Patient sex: F
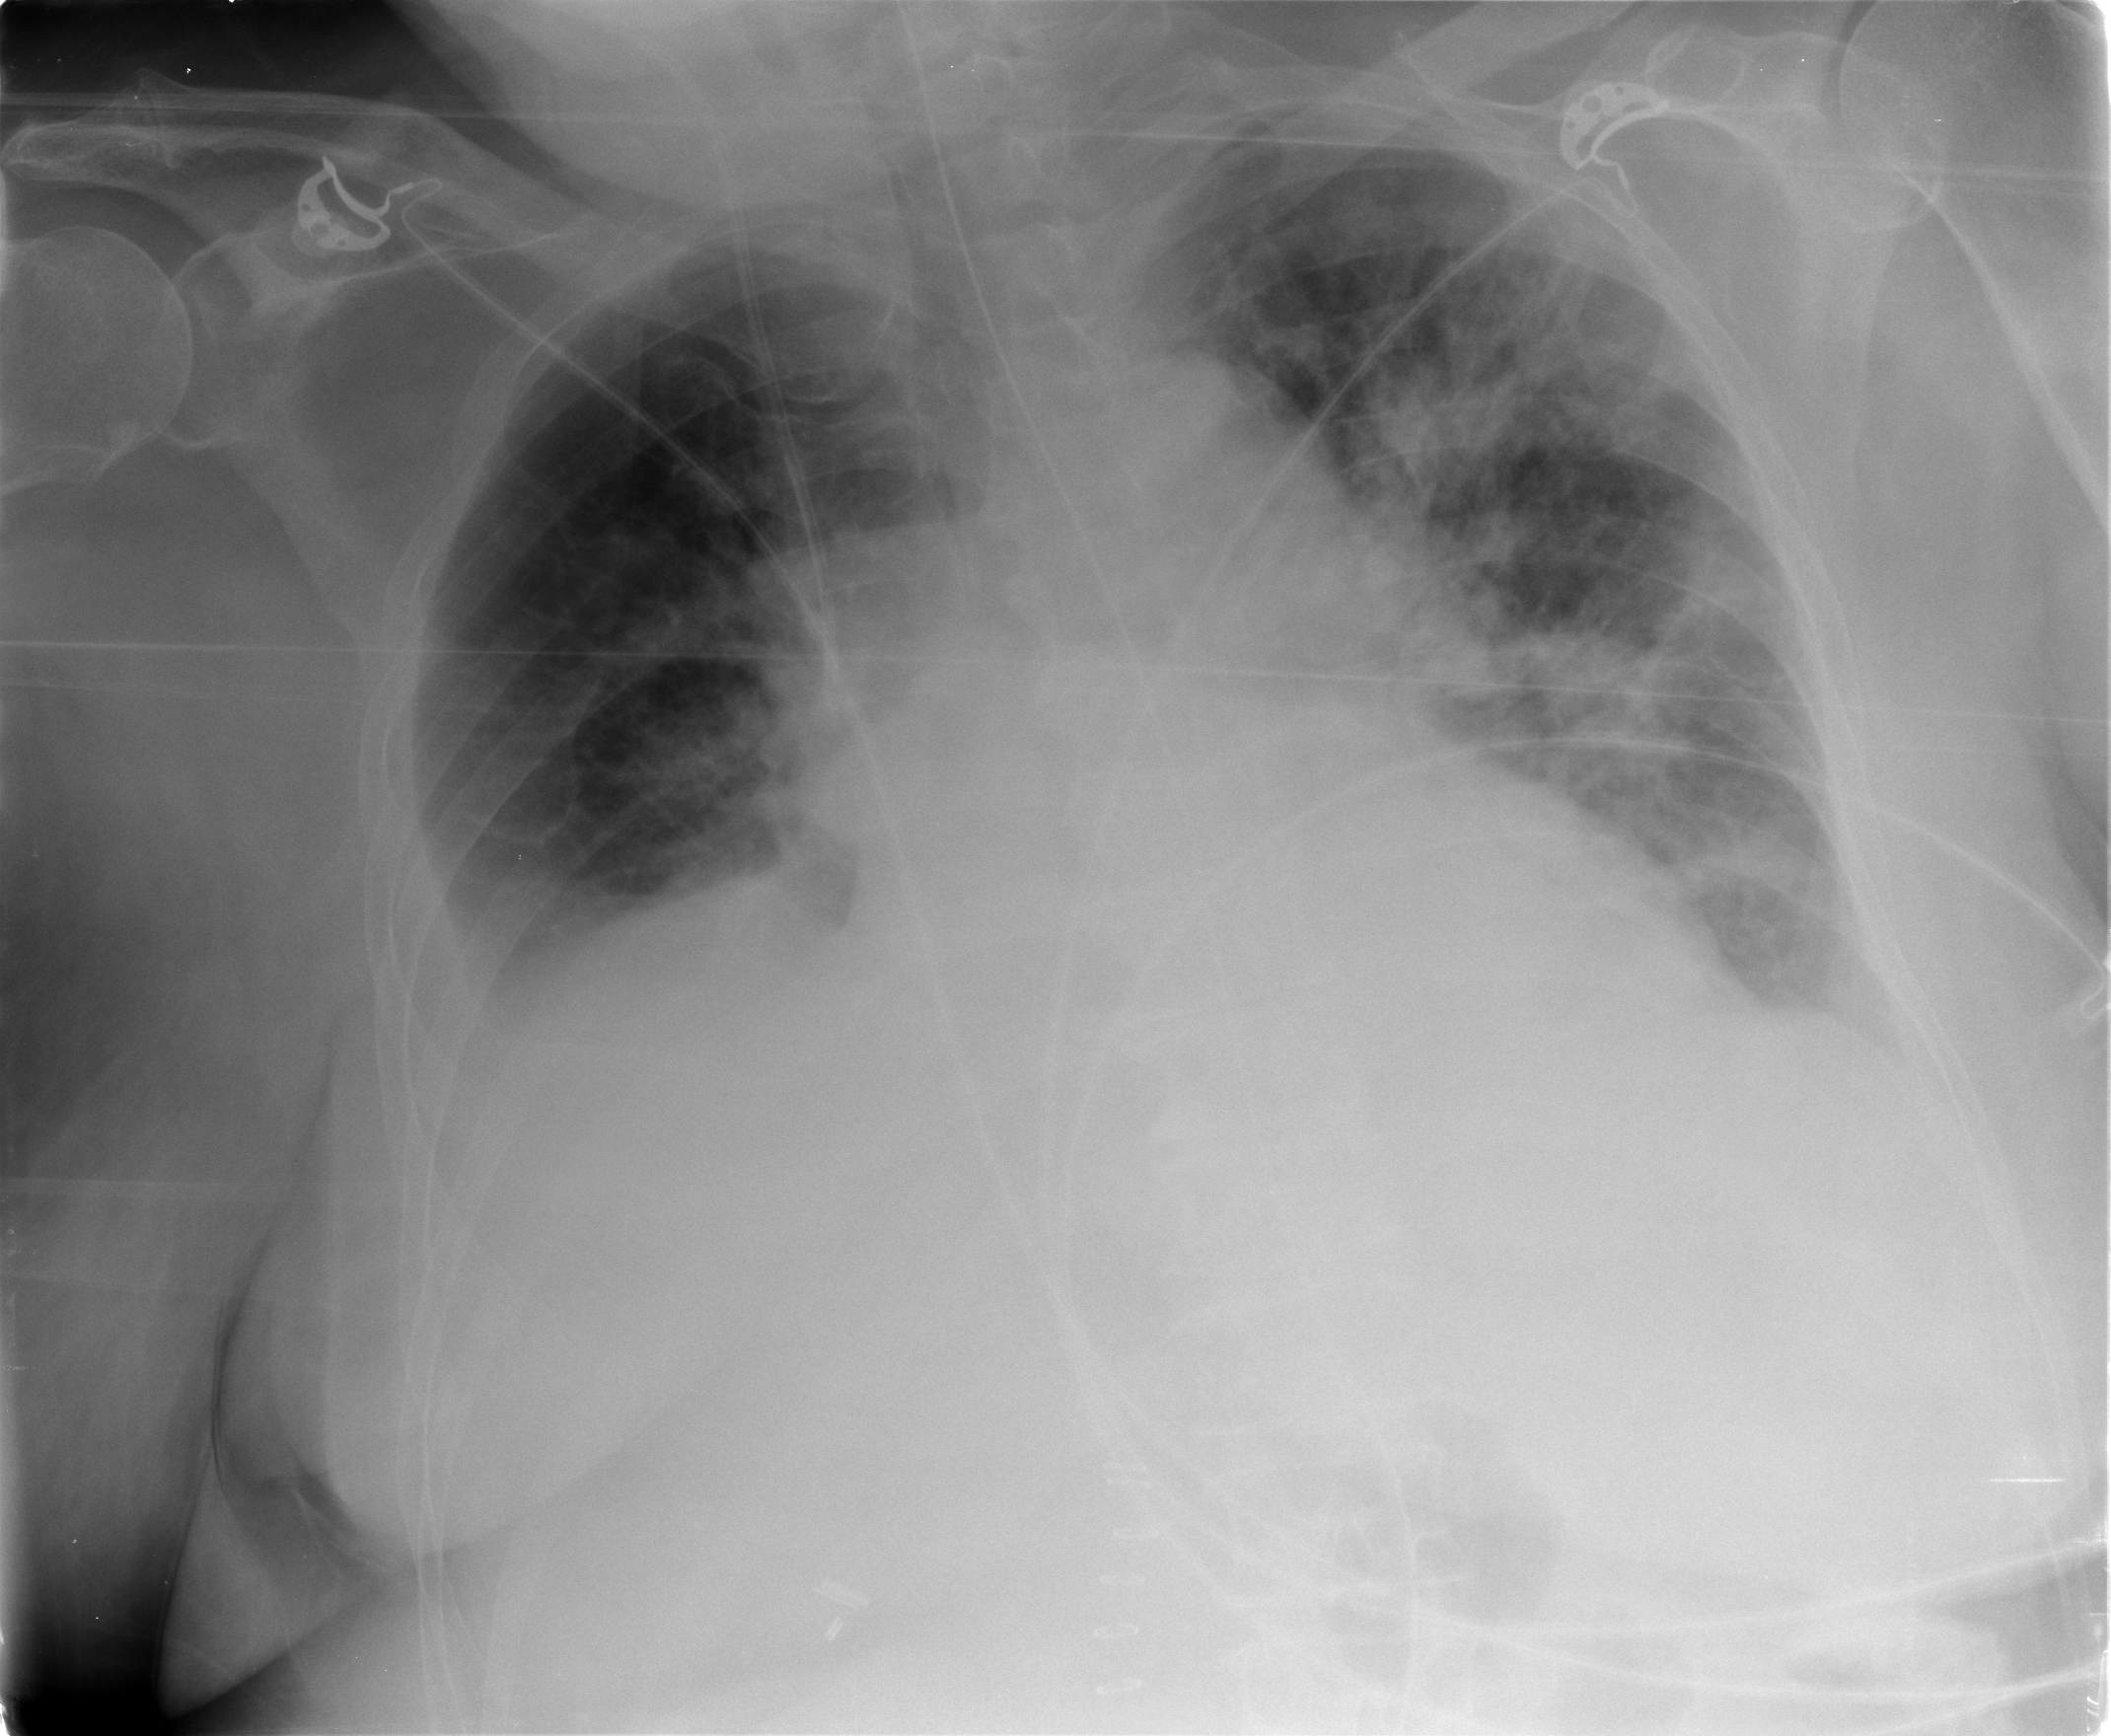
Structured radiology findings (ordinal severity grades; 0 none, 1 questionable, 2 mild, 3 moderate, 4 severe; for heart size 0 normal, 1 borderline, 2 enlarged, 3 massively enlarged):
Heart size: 2
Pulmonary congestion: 2
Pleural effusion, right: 2
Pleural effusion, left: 2
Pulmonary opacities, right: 2
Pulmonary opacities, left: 3
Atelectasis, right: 3
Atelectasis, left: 3